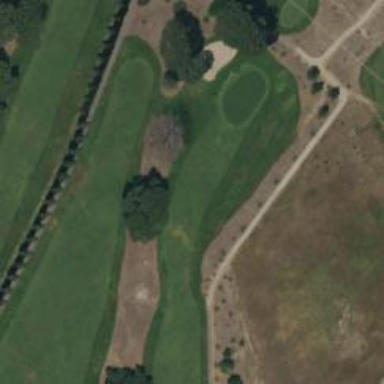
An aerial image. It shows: Service road designated as golf cart path.